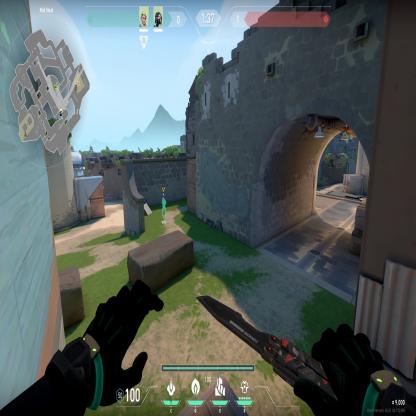
Label: teammate